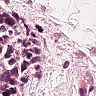
Metastatic tissue present: yes